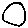
Label: circle